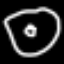
Label: donut